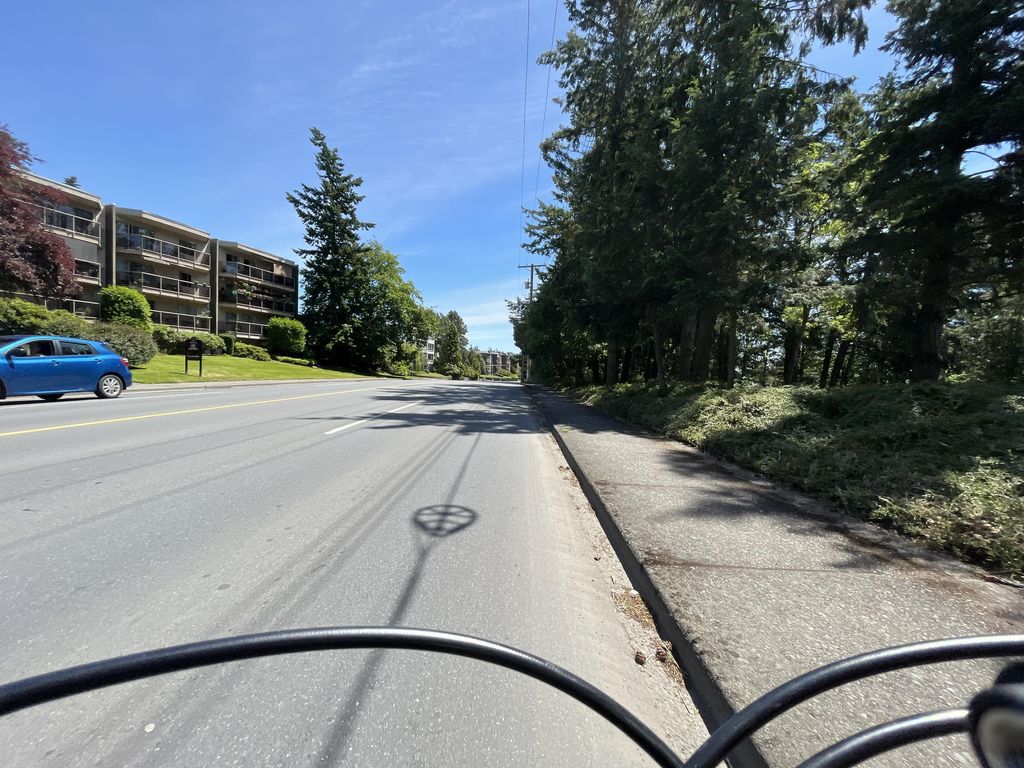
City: victoria